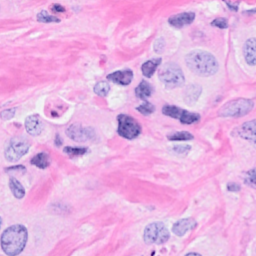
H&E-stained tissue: Breast